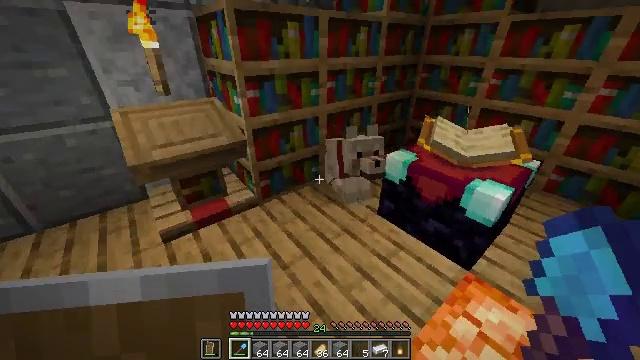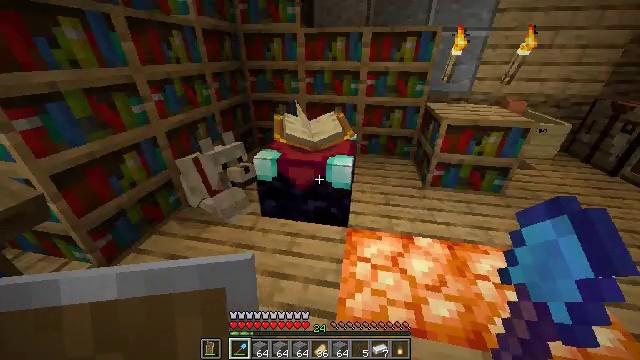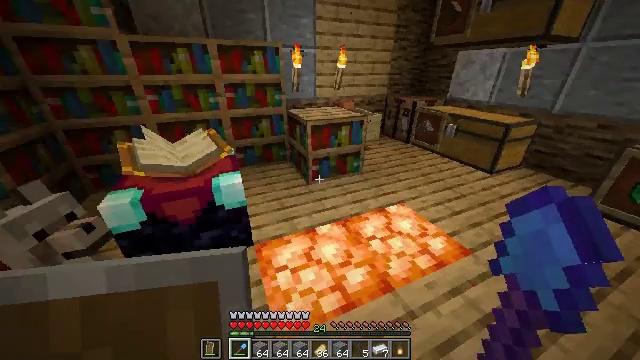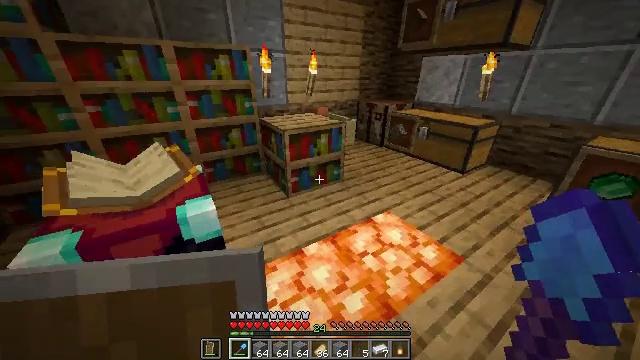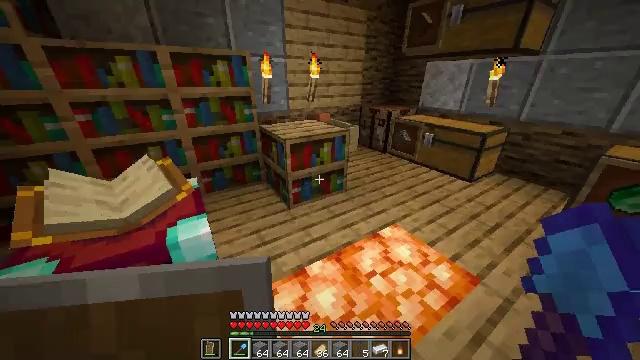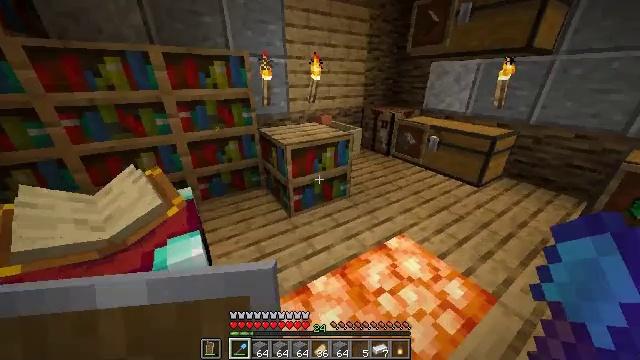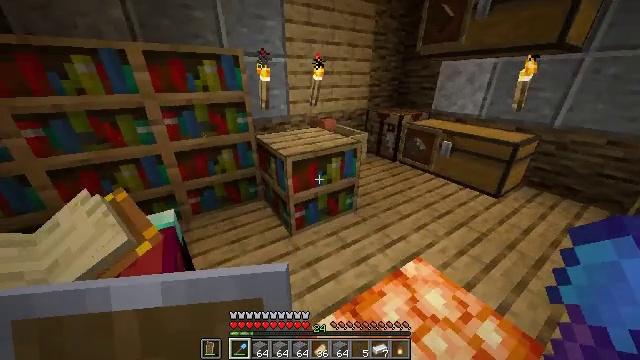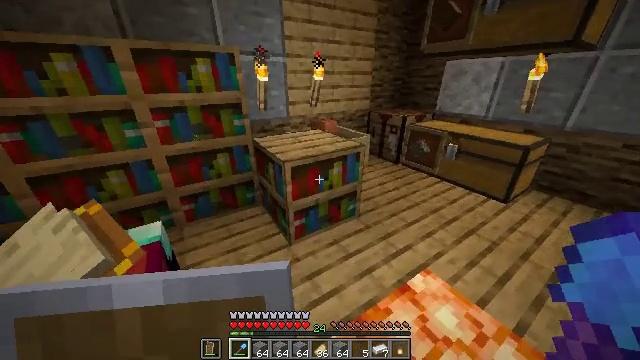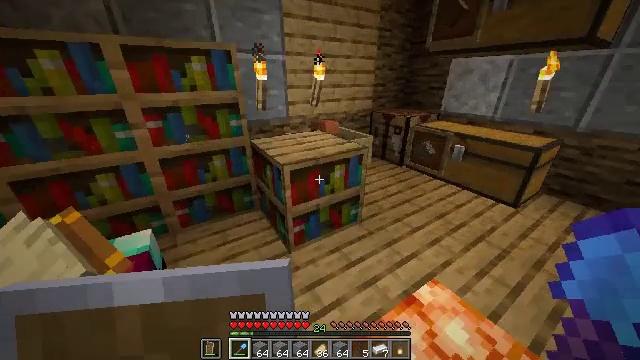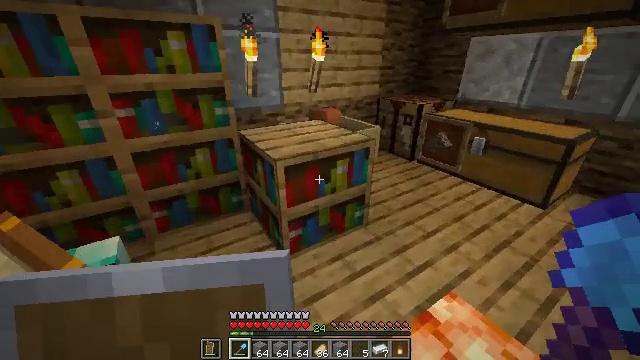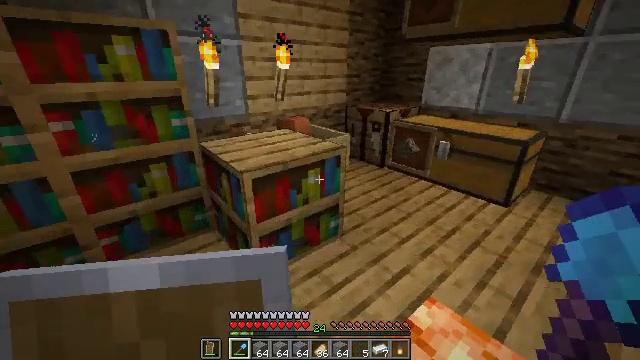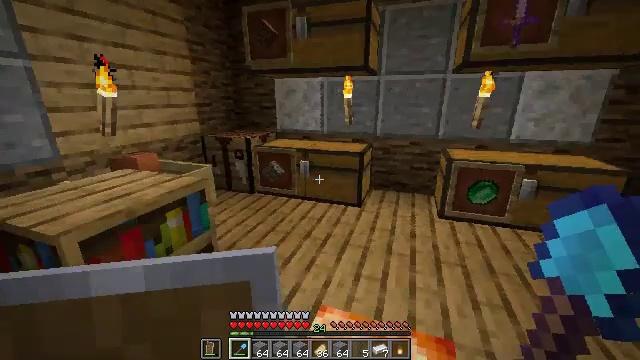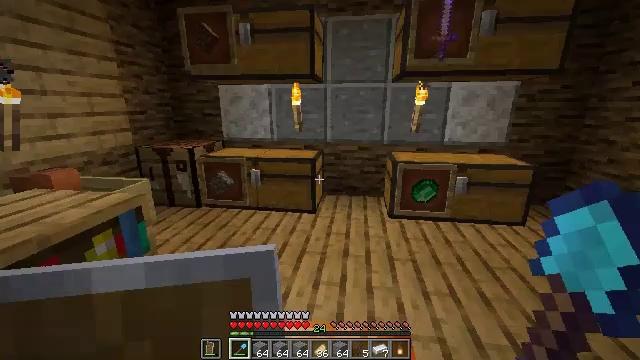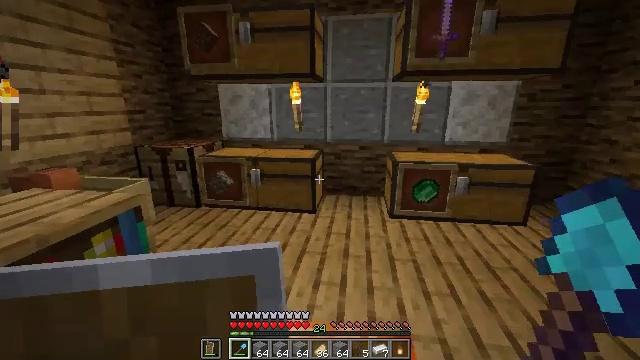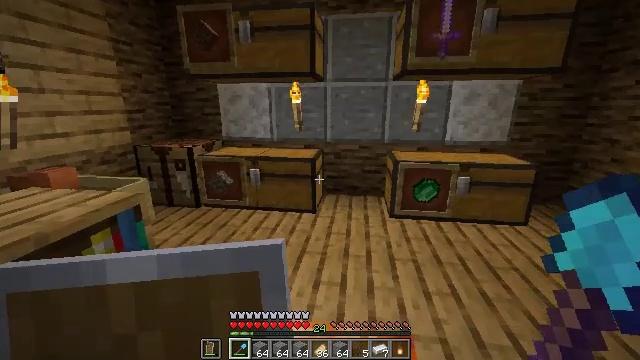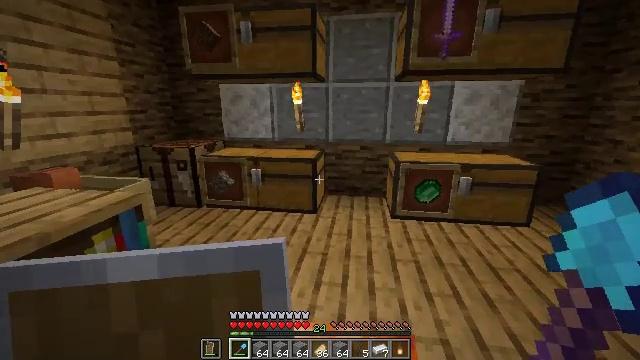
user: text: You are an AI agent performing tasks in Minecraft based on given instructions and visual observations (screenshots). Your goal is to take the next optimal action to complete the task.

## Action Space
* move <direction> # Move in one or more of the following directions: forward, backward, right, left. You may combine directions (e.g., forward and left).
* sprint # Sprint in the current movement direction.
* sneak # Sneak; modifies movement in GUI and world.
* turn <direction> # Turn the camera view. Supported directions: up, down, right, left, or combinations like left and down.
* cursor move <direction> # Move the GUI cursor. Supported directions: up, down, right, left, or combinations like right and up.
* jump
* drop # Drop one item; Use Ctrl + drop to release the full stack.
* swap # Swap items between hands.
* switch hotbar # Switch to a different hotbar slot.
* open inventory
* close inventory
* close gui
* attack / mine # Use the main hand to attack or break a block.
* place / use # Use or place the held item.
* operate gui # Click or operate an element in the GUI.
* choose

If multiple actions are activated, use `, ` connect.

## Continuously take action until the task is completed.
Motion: motion action
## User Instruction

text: Use polished diorite to get a polished diorite slab.
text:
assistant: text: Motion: move forward, turn right
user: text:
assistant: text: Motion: move forward, turn right and up
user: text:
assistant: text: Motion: move forward, turn right
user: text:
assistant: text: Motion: move forward
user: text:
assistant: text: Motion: move forward
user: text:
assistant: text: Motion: move forward
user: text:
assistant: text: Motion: no_op
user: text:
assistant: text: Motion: no_op
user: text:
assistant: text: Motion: turn down
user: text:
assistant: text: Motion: turn right and up
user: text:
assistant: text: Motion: turn right and up
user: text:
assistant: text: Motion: turn right and up
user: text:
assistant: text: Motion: no_op
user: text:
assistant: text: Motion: no_op
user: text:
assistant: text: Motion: no_op
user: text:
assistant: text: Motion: no_op
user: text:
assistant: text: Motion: no_op
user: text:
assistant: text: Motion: no_op
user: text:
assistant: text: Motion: no_op
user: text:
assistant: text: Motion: no_op
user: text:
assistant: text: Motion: no_op
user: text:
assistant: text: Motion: no_op
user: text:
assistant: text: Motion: no_op
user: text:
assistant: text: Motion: no_op
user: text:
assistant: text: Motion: move forward
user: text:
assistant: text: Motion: move forward
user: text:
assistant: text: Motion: move forward
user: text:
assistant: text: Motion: move forward, turn left
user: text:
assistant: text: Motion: move forward, turn left and down
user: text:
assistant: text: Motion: move forward, turn left